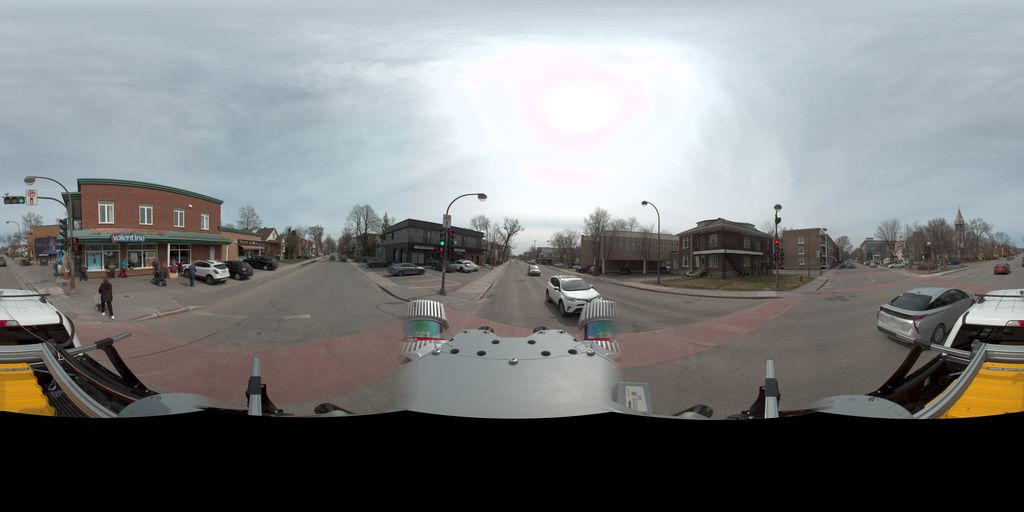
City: quebec_city